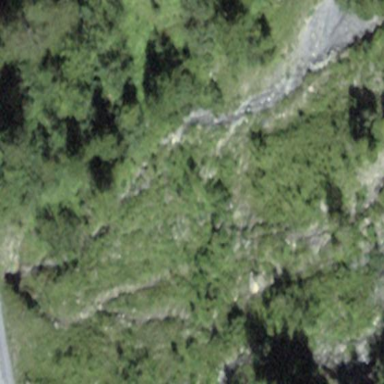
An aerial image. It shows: Natural scree.